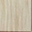
Piece: xx